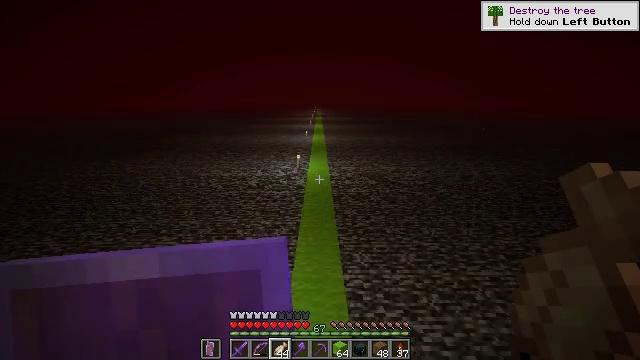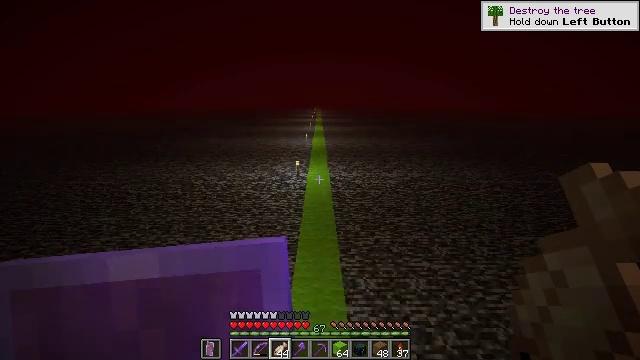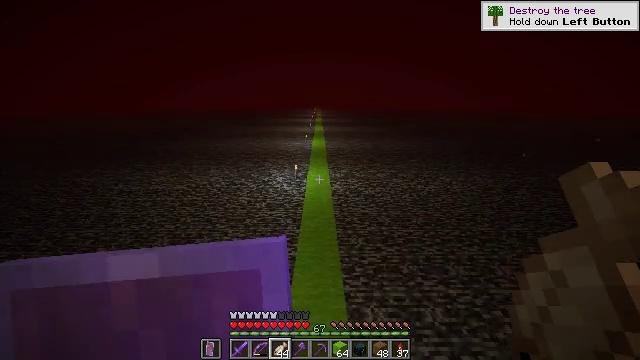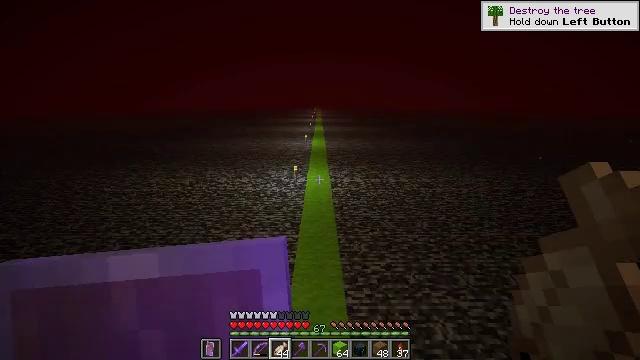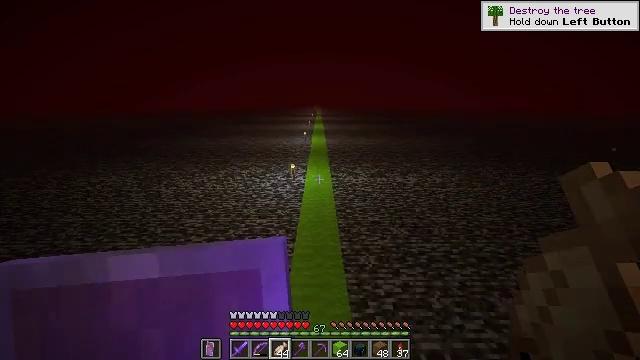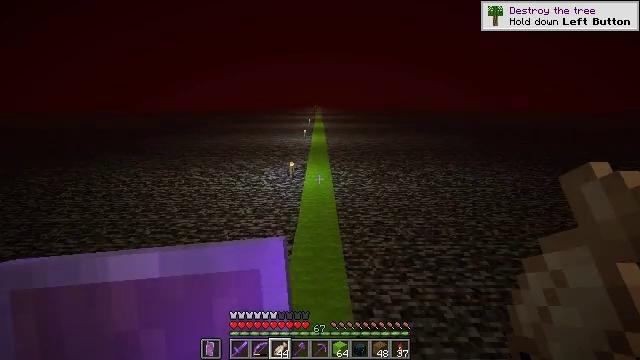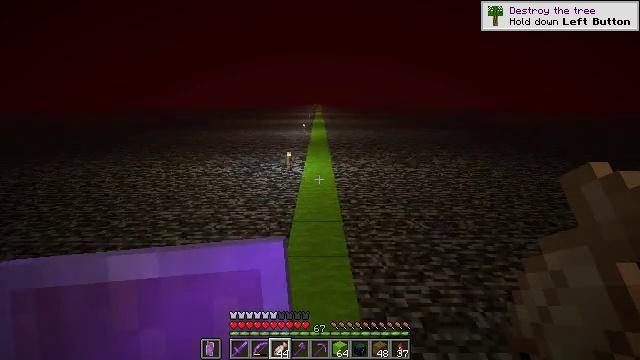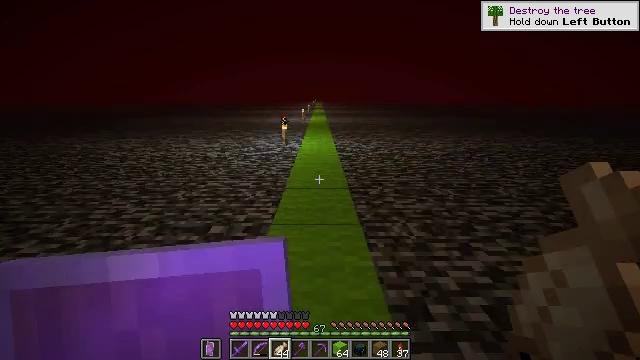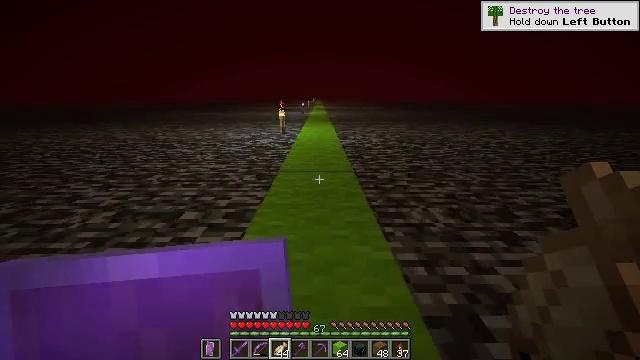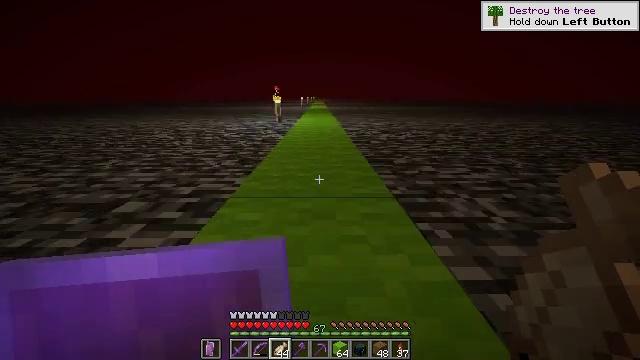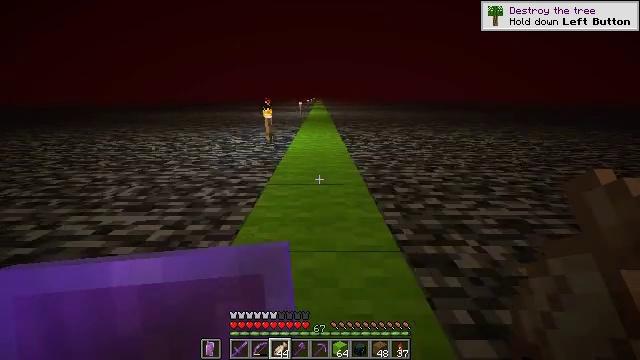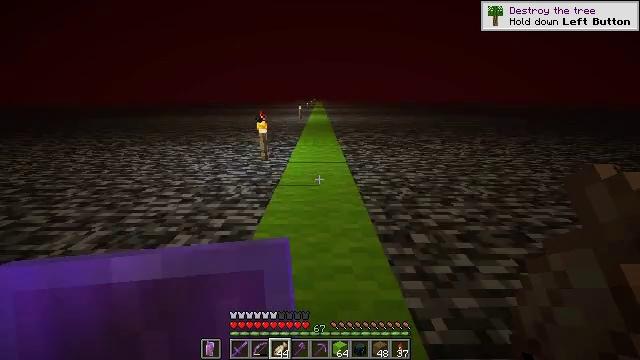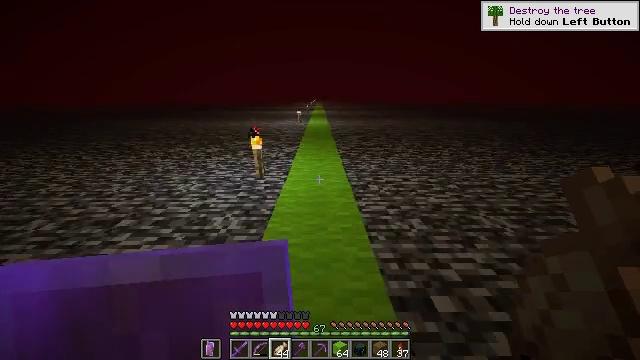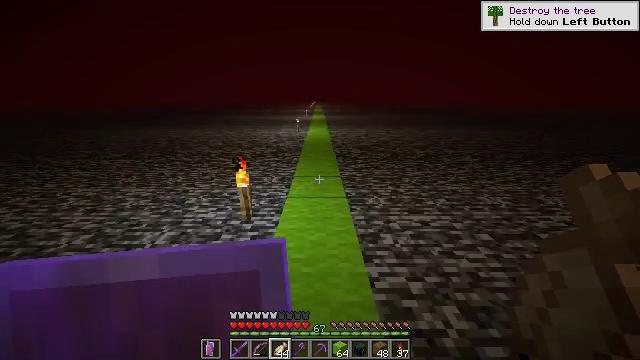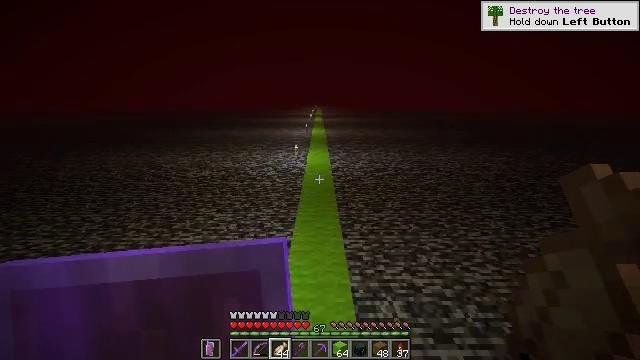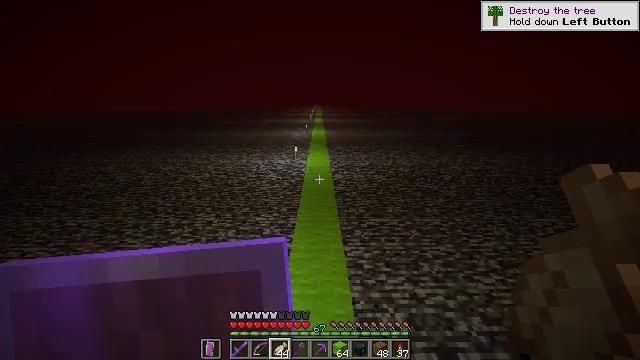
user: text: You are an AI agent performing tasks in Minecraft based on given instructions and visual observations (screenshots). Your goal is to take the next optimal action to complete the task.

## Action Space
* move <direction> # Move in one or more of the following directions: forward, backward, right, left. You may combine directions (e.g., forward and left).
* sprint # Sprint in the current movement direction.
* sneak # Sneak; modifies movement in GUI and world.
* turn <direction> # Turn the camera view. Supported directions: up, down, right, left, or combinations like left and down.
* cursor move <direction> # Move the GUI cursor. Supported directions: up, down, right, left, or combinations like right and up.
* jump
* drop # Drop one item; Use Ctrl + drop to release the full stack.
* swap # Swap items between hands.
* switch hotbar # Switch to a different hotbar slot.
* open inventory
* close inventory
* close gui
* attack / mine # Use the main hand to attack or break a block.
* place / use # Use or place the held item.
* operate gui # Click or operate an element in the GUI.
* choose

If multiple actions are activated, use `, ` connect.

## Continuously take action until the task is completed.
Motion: motion action
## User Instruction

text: Access the crafting grid to create a lime carpet.
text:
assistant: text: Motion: move forward, sprint, jump
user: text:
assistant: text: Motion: move forward, sprint
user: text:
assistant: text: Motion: move forward, sprint
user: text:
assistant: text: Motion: move forward, sprint
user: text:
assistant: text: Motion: move forward, sprint, jump
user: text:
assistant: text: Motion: move forward, sprint, jump
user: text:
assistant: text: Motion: move forward, sprint, jump
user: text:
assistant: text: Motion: move forward, sprint, jump
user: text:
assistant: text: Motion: move forward, sprint, jump
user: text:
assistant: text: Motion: move forward, sprint, jump
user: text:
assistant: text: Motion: move forward, sprint, jump
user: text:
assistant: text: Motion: move forward, sprint, jump
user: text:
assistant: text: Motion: move forward, sprint, jump
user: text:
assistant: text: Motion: move forward, sprint, jump
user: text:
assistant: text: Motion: move forward, sprint, jump
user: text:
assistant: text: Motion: move forward, sprint, jump
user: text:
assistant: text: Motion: move forward, sprint, jump
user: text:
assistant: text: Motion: move forward, sprint, jump
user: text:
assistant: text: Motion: move forward, sprint, jump
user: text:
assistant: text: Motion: move forward, sprint
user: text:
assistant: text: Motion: move forward, sprint
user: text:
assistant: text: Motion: move forward, sprint
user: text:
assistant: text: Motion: move forward, sprint, jump
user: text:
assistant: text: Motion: move forward, sprint, jump
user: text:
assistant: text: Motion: move forward, sprint, jump
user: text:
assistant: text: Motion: move forward, sprint, jump
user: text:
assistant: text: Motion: move forward, sprint, jump
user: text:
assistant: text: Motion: move forward, sprint, jump
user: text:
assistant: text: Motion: move forward, sprint, jump
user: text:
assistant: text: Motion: move forward, sprint, jump